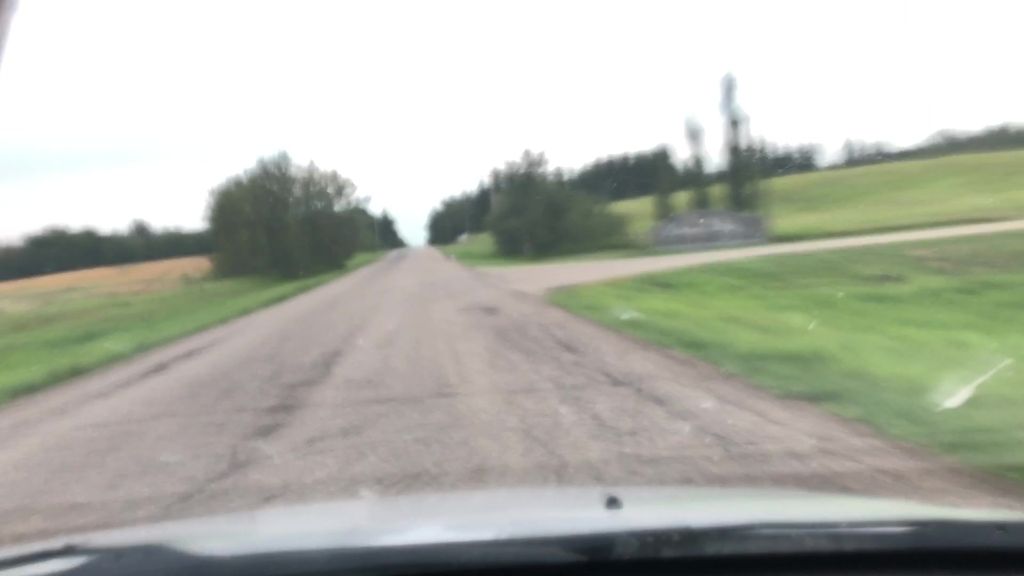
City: edmonton